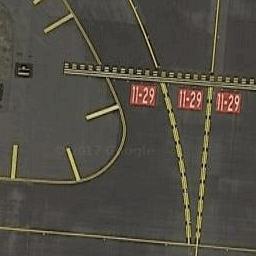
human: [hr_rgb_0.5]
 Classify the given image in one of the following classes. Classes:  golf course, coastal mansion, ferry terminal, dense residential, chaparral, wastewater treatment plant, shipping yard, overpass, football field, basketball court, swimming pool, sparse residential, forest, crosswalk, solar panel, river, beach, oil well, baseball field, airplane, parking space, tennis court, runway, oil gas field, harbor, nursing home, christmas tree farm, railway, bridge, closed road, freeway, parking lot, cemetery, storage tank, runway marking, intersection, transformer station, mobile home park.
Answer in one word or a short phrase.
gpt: runway marking